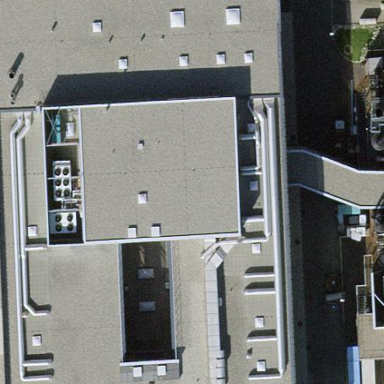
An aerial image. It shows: Industrial building.